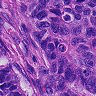
Metastatic tissue present: yes